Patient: sex F, age 48
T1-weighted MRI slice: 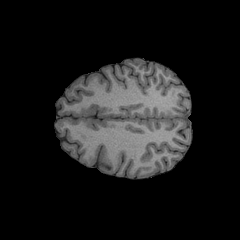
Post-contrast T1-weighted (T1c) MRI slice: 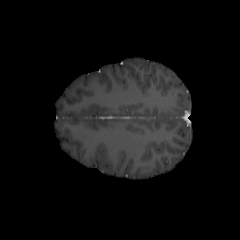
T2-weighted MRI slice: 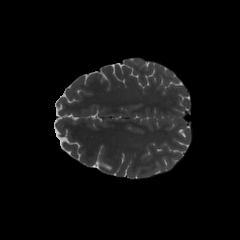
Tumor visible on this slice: no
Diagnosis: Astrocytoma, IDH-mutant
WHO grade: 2